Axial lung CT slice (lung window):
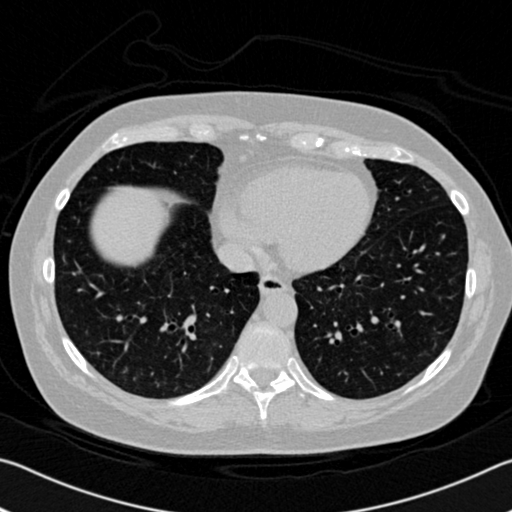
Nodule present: no